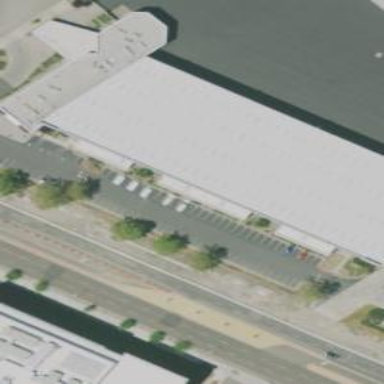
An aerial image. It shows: Hangar at the airport.